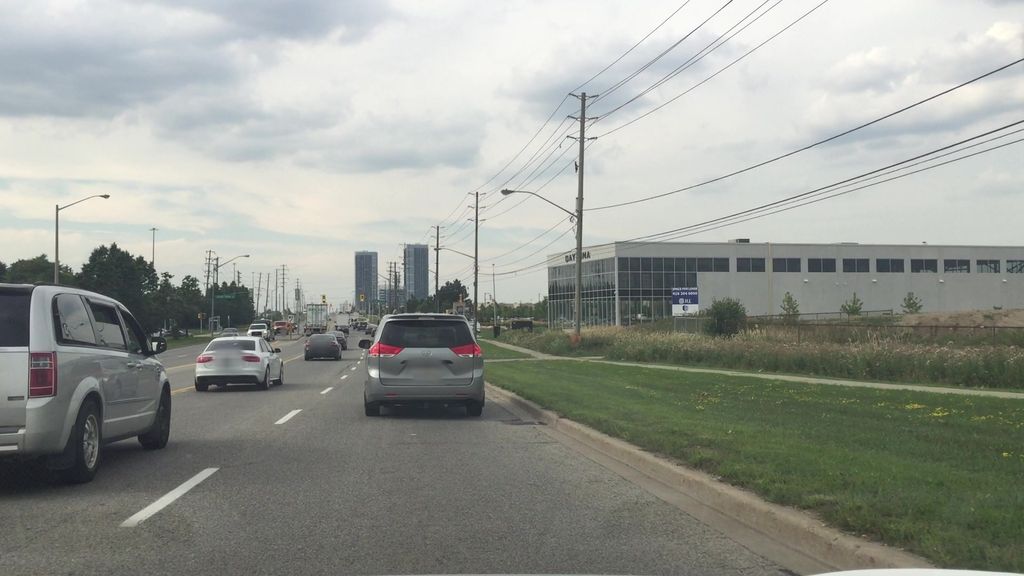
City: toronto